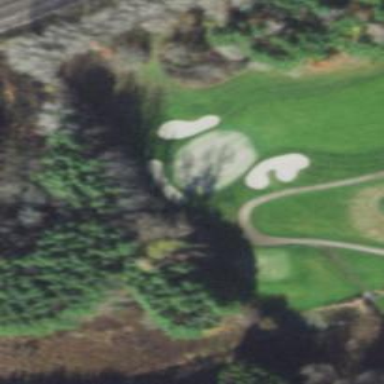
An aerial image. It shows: Service road used as golf cart path.